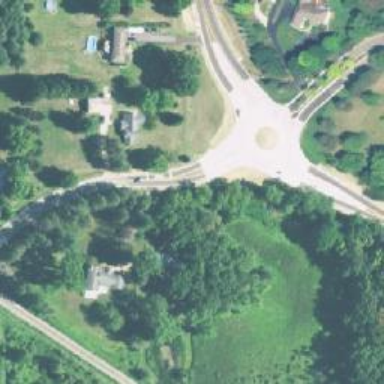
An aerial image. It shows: Tertiary road that leads to roundabout.